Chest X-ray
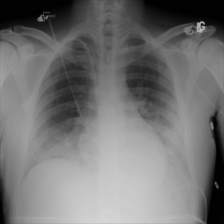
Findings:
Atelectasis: negative
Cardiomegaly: negative
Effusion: negative
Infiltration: negative
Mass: negative
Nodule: negative
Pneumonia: negative
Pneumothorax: negative
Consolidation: negative
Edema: negative
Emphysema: negative
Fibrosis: negative
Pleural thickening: negative
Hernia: negative